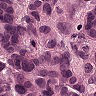
Metastatic tissue present: yes